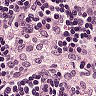
Metastatic tissue present: no